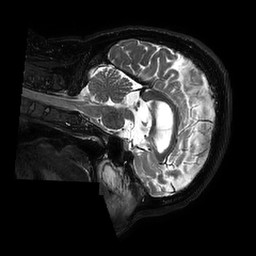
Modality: T2w
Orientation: sagittal
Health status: ill
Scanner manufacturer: philips
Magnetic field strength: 3 T
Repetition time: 2.5 s
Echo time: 0.331 s